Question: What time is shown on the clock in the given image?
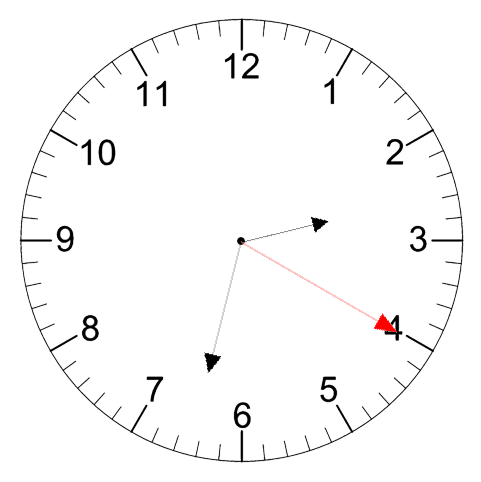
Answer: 02:32:20